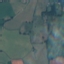
Land use / land cover: Pasture